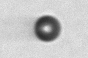
Label: bead